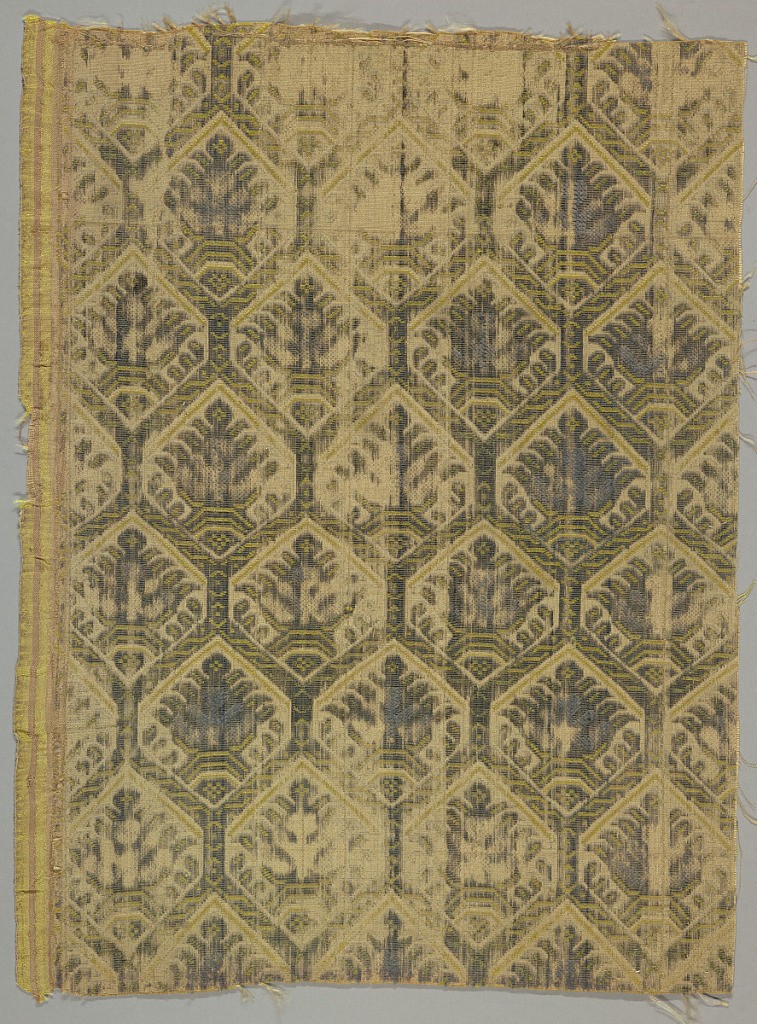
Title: Fragments
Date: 16th–17th century
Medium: silk Technique: cut and uncut supplementary warp pile (velvet) in a plain weave foundation
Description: Green cut and uncut velvet; stylized plant in diamond frame with dark yellow ground.